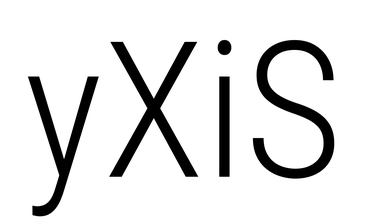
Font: Roboto_Condensed_Light